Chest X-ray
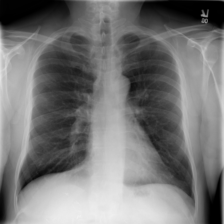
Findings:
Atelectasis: negative
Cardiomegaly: negative
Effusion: negative
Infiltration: negative
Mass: negative
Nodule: negative
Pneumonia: negative
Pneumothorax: negative
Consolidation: negative
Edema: negative
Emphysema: negative
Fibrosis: negative
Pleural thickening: negative
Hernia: negative